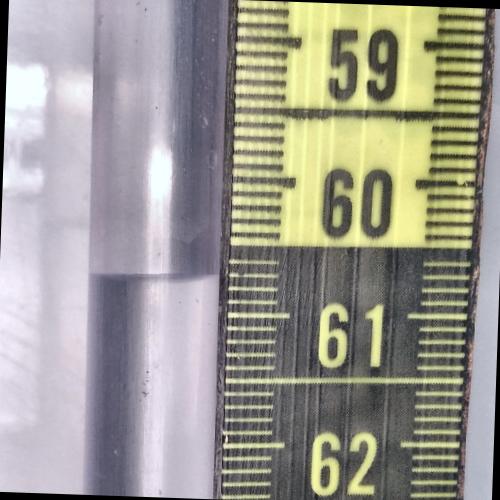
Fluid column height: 60.7 cm